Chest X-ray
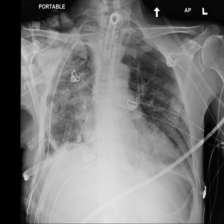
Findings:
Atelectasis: negative
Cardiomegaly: negative
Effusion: negative
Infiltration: positive
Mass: negative
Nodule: negative
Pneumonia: negative
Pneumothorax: positive
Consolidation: negative
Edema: negative
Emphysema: negative
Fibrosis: negative
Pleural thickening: negative
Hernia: negative